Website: lowes
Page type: cart
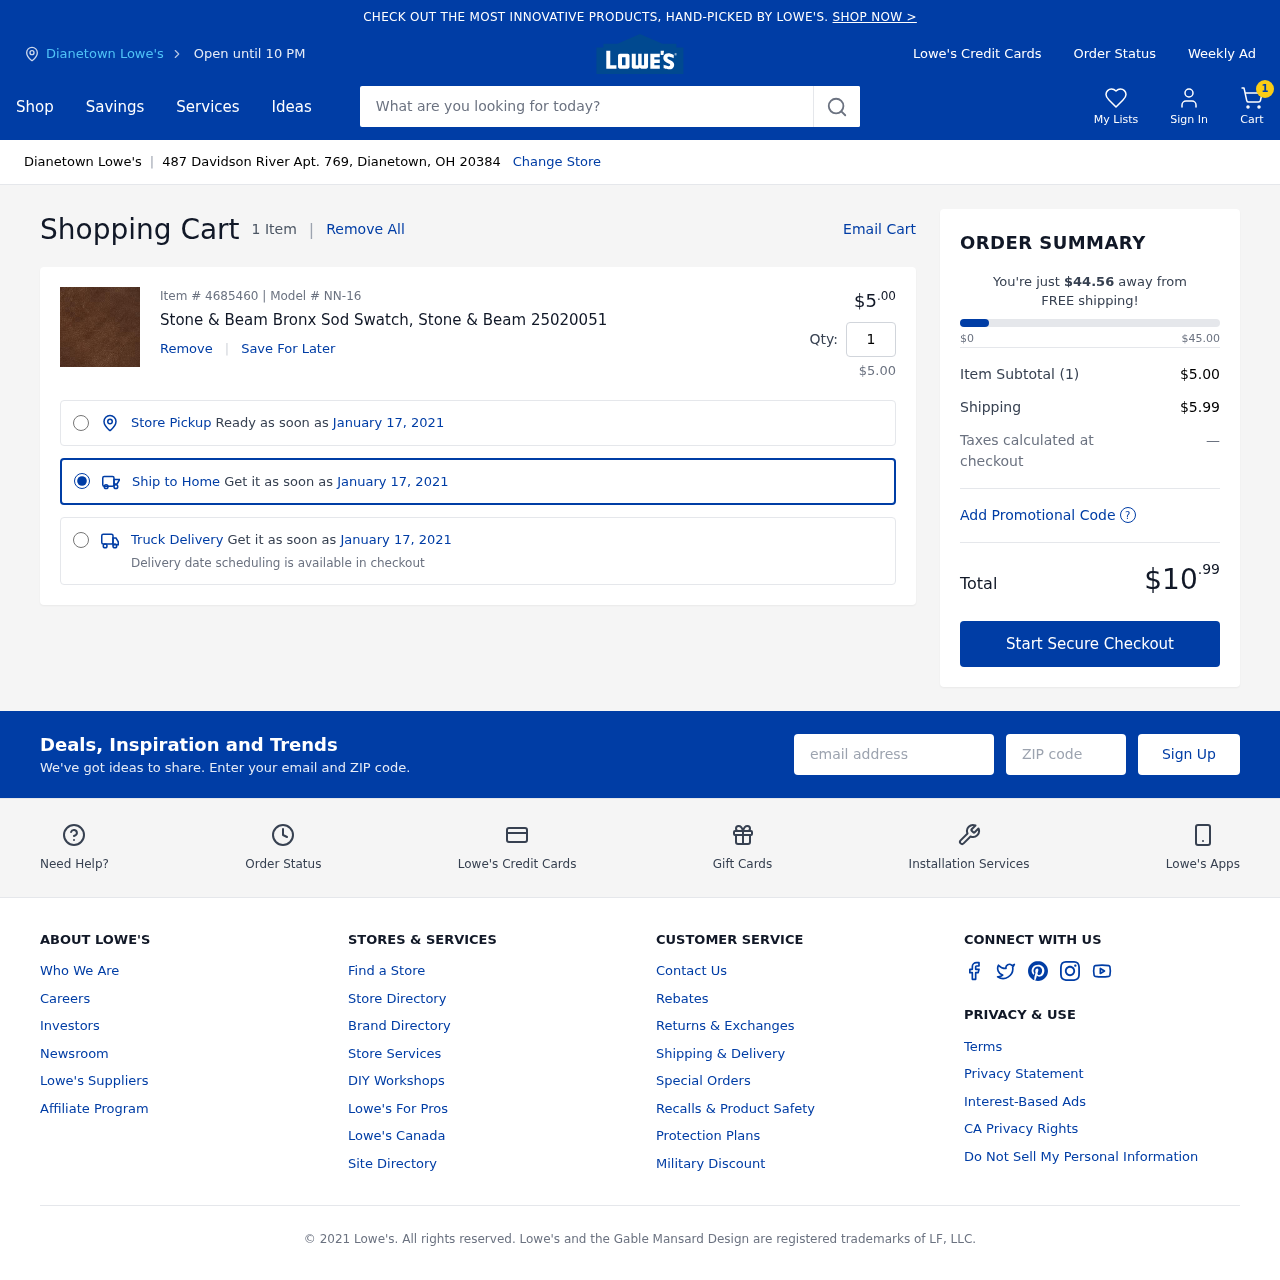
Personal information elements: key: PII_CITY
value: Dianetown Lowe's
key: PII_EMAIL
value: jennifer_campbell@yahoo.com
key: PII_POSTCODE
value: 20384
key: PII_STREET
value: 487 Davidson River Apt. 769
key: PII_CITY_STATE_ZIP
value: Dianetown, OH 20384
Product elements: key: PRODUCT1_NAME
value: Stone & Beam Bronx Sod Swatch, Stone & Beam 25020051
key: PRODUCT1_PRICE
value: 5
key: PRODUCT1_QUANTITY
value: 1
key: PRODUCT1_SUBTOTAL
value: $5.00
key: PRODUCT_ITEM_NUMBER
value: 4685460
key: PRODUCT_MODEL_NUMBER
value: NN-16
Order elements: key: ORDER_NUM_ITEMS
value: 1
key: ORDER_NUM_ITEMS
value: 1 Item
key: ORDER_DELIVERY_DATE
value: January 17, 2021
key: ORDER_SUBTOTAL
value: $5.00
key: ORDER_SHIPPING_COST
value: $5.99
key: ORDER_TOTAL
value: $10.99
Search elements: key: HEADER_SEARCH
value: What are you looking for today?